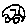
Label: car